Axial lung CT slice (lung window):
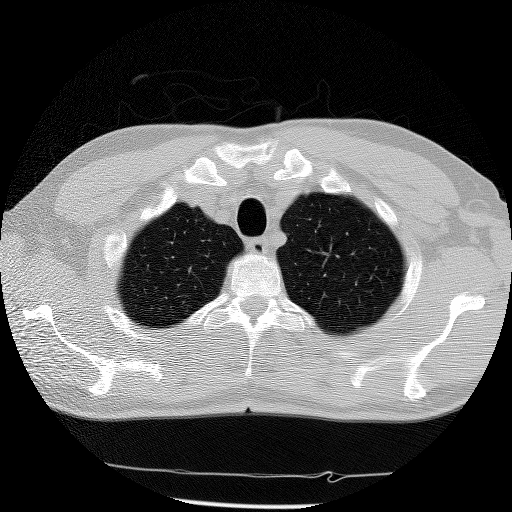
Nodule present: no